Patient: sex M, age 57
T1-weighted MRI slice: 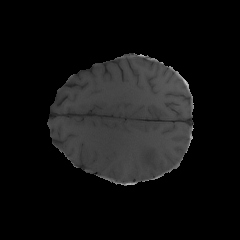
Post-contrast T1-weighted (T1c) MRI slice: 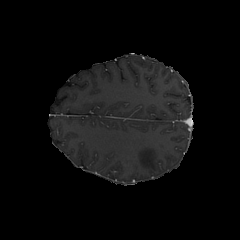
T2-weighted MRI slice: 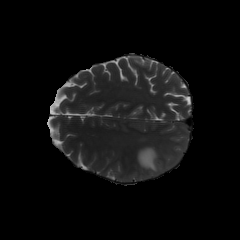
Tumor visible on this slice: yes
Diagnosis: Glioblastoma, IDH-wildtype
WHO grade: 4